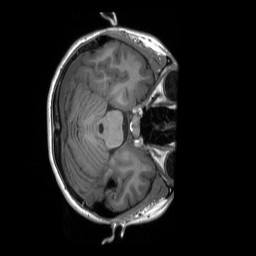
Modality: T1w
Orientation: axial
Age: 18
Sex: female
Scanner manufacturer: siemens
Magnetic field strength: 3 T
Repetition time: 2.3 s
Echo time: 0.00232 s